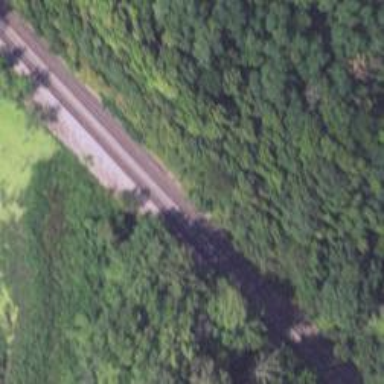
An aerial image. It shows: Railway track.